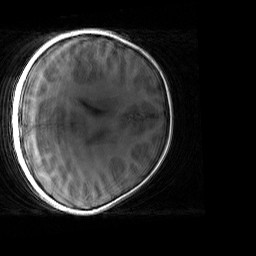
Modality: T1w
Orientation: axial
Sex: female
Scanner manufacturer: siemens
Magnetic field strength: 3 T
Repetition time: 1.9 s
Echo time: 0.00243 s